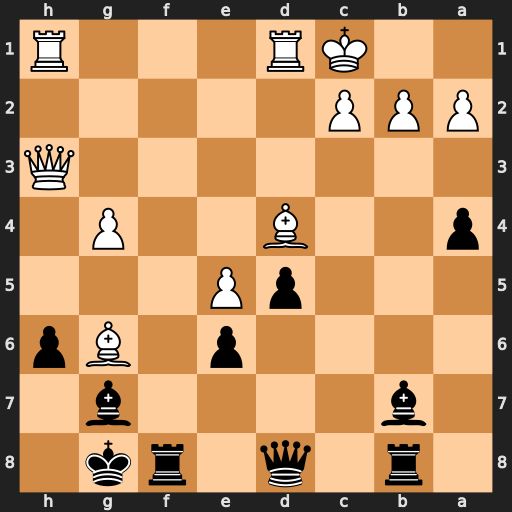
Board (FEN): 1r1q1rk1/1b4b1/4p1Bp/3pP3/p2B2P1/7Q/PPP5/2KR3R
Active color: b
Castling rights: -
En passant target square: -
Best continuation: Qg5+ Kb1 Qxg6